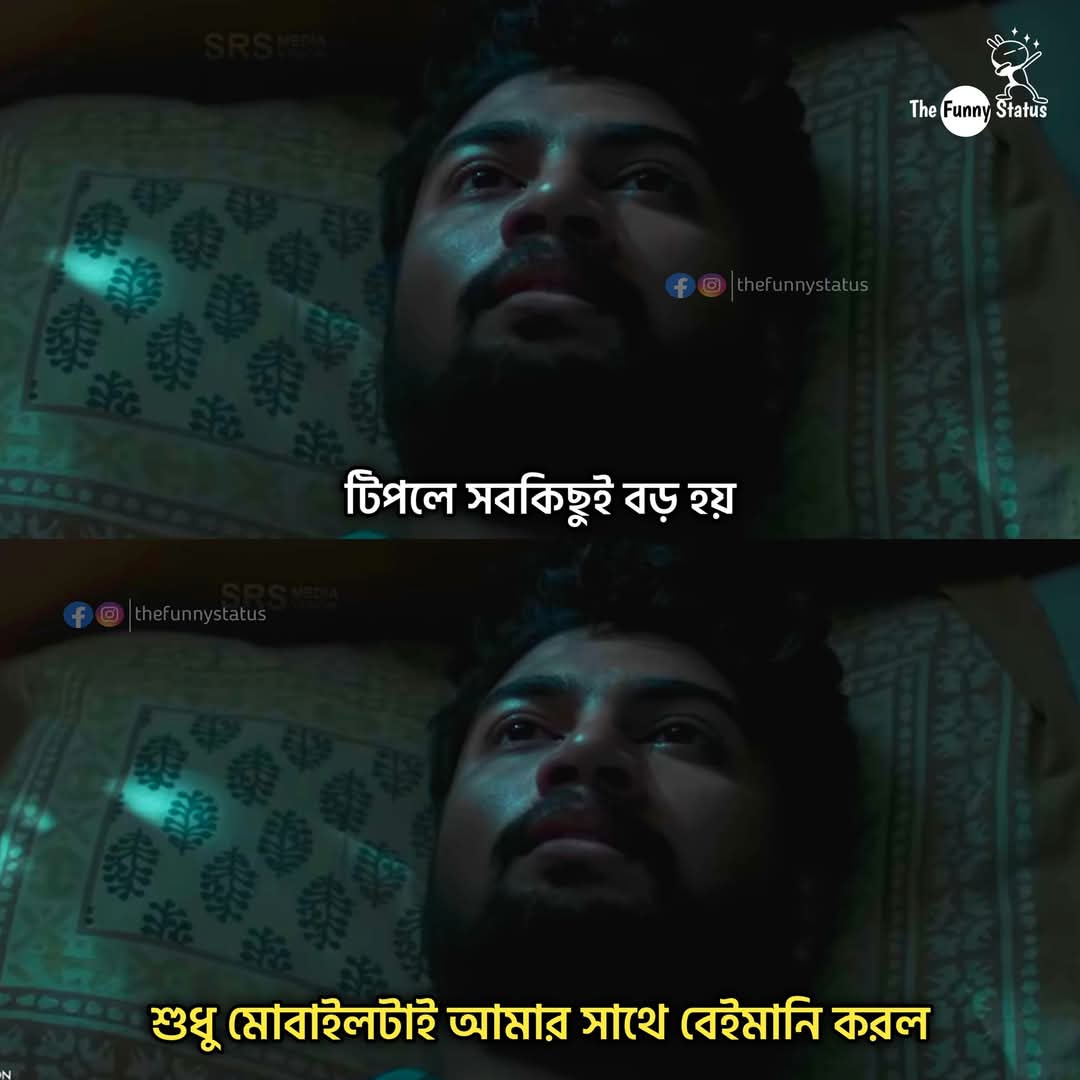
Text: টিপলে সবকিছুই বড় হয়
শুধু মোবাইলটাই আমার সাথে বেইমানি করল
Label: Non Hate